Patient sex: M
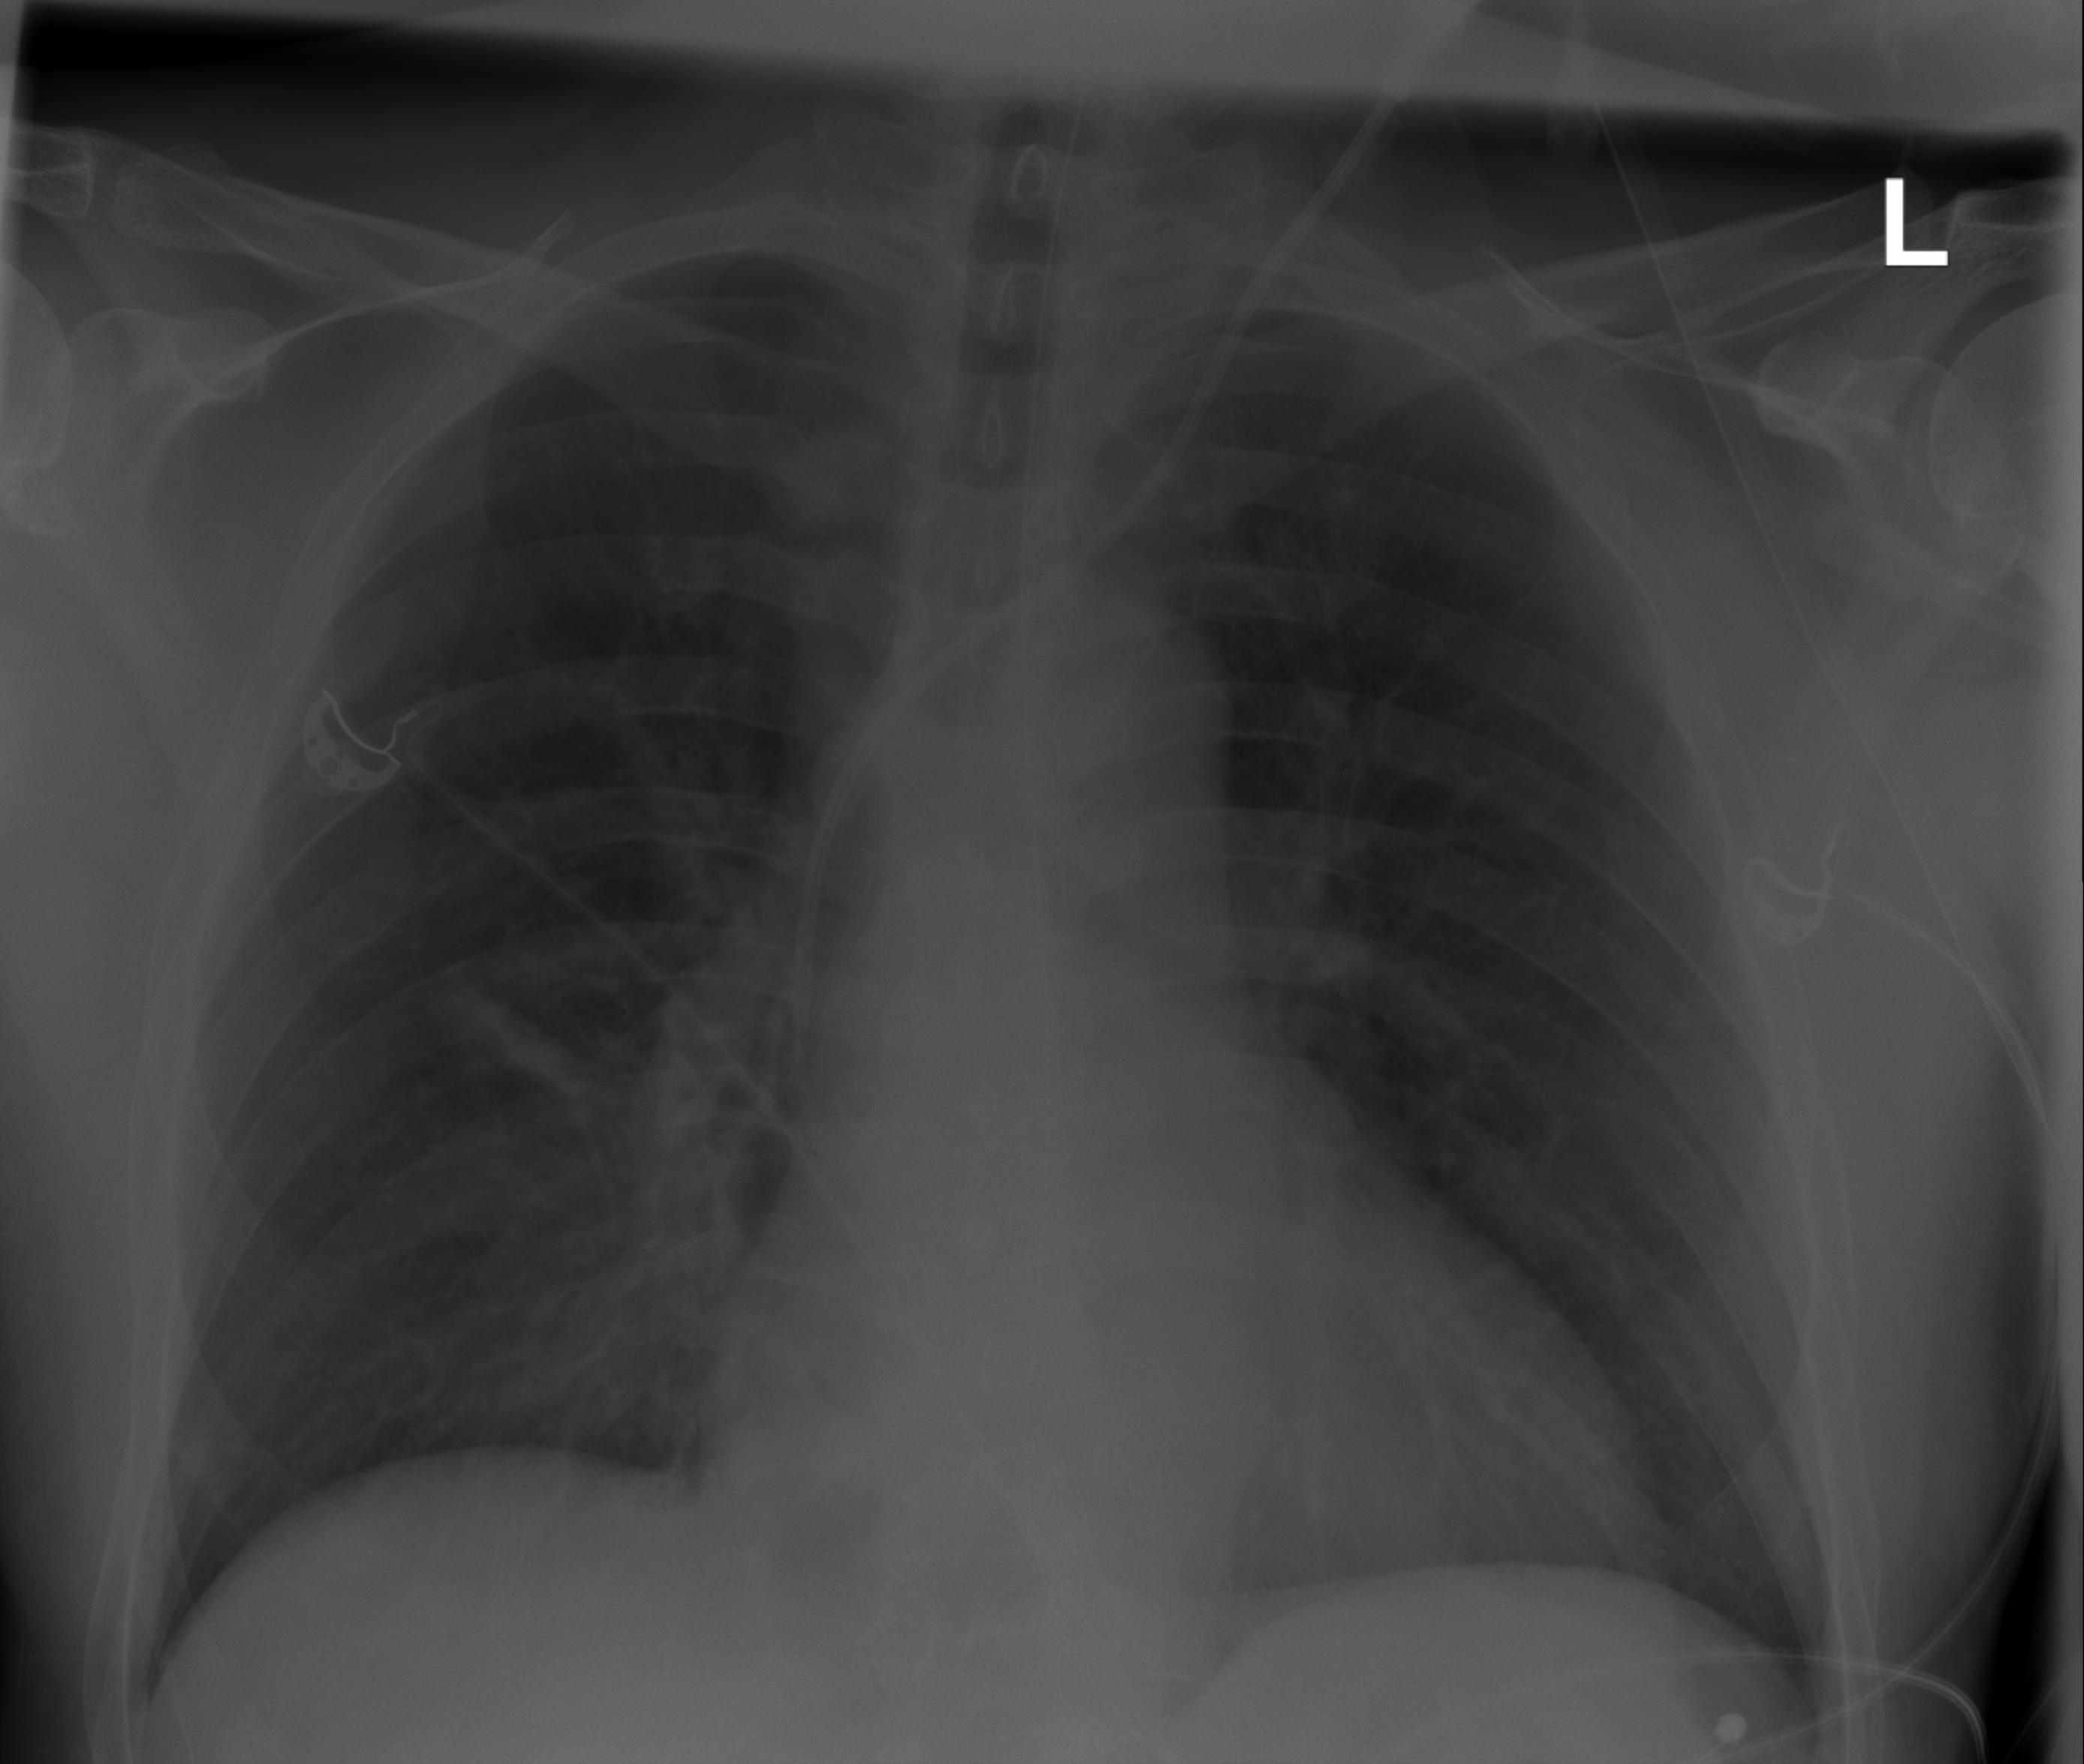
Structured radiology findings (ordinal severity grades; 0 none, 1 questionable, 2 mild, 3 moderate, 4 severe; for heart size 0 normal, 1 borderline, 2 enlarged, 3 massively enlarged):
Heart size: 0
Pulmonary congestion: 0
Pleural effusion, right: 0
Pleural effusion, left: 0
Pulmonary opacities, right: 0
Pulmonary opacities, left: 0
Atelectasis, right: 1
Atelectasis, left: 0